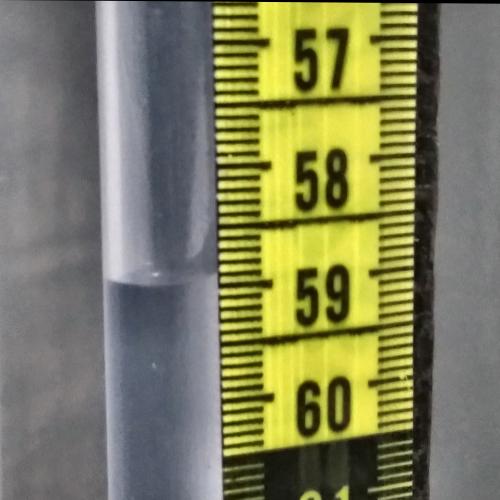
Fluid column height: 58.9 cm